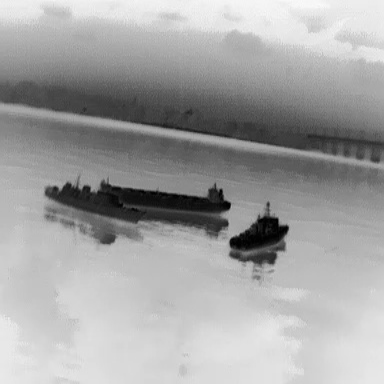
There are two warships in the infrared image.